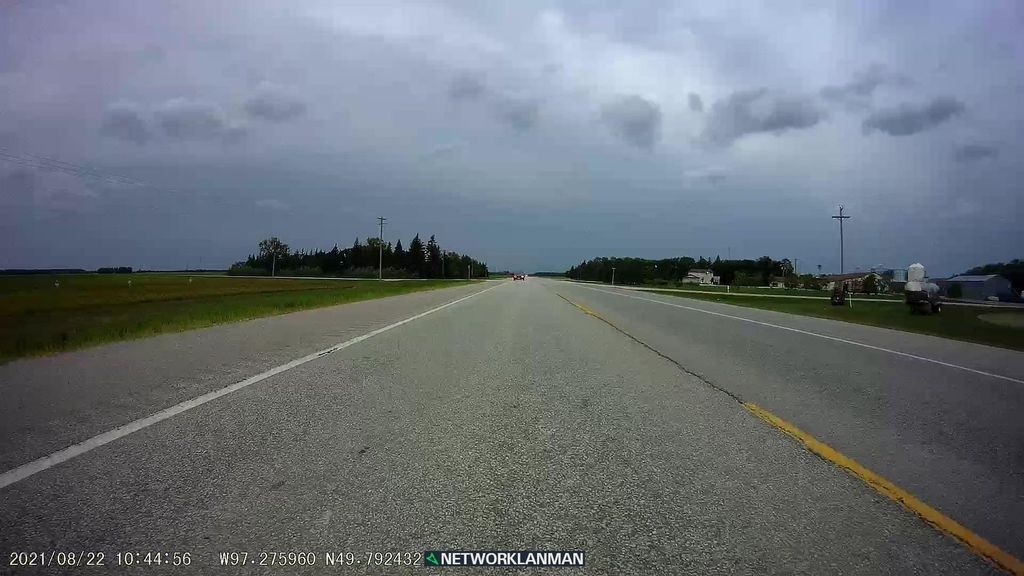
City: winnipeg